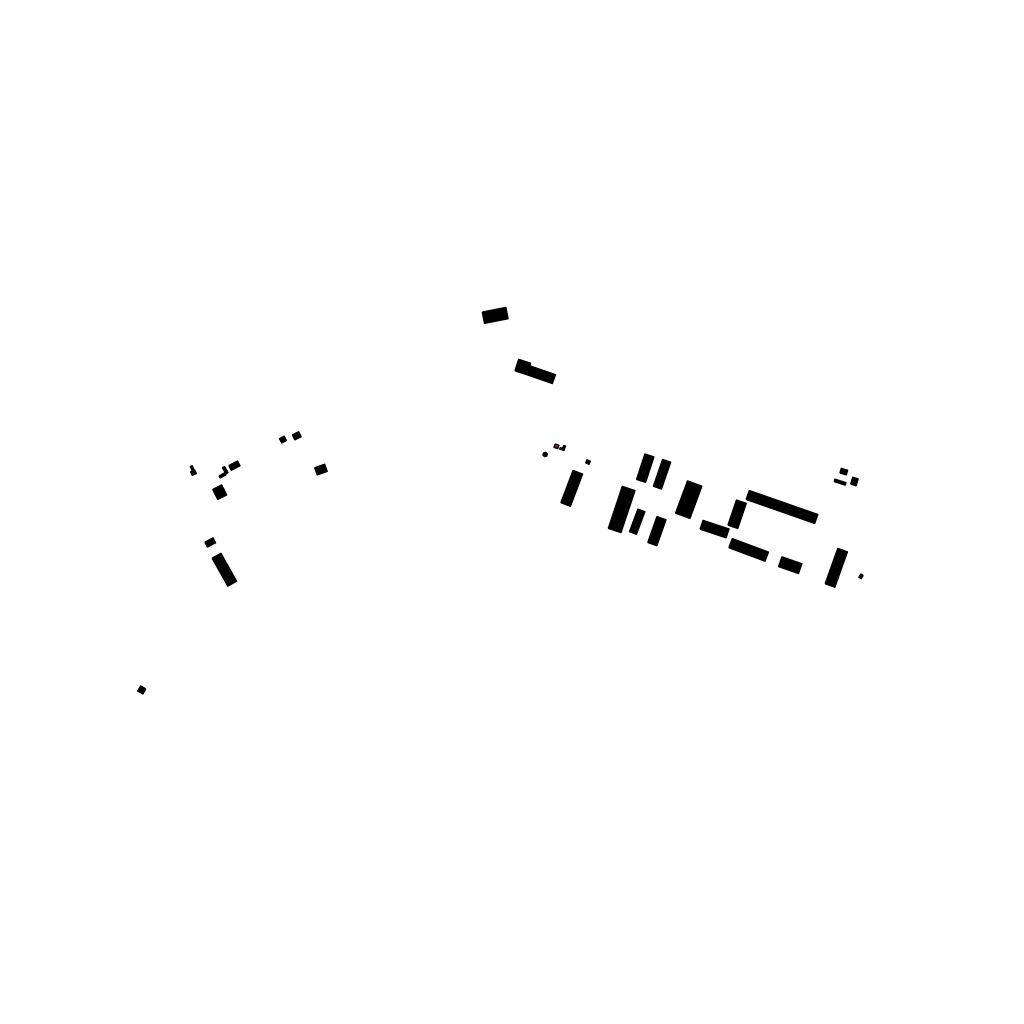
Tags: overhead vector_map, industrial, recreation, residential, special, individual_rise, low_rise, density_1, Building, Facility, 1.0 km²